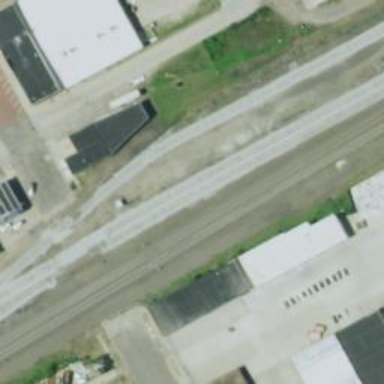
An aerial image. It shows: Railway yard.